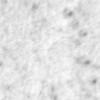
Label: no_change